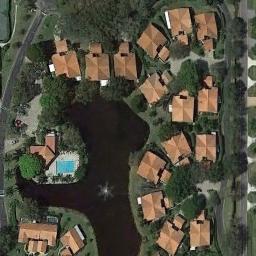
Label: residential